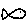
Label: fish